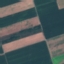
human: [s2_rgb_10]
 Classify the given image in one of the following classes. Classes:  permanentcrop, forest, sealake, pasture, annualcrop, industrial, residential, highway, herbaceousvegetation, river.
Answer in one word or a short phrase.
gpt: AnnualCrop